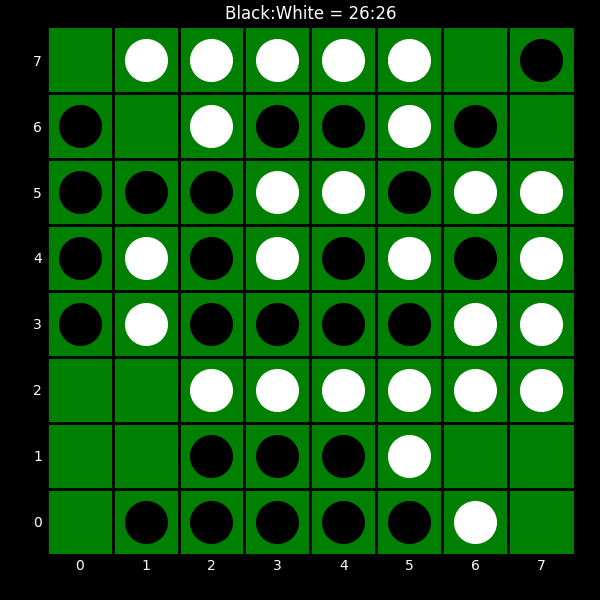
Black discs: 26
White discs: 26